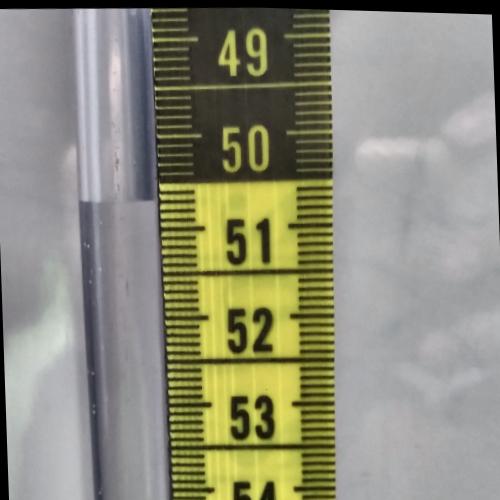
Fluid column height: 9.1 cm